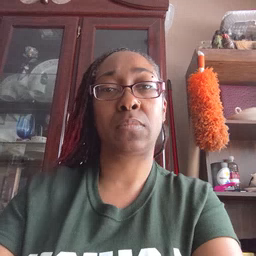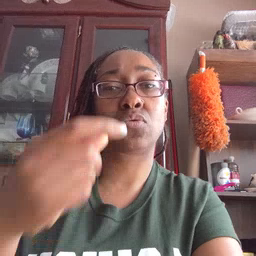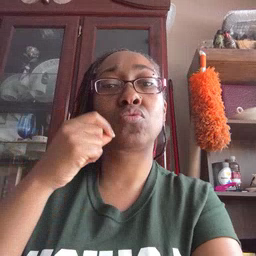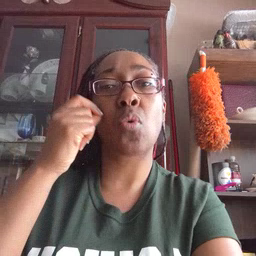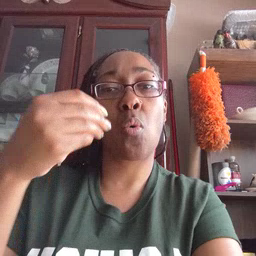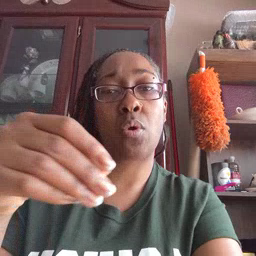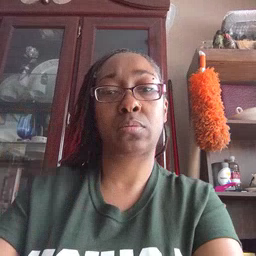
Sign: store